Question: i have made this ListView, that has a photo in it:

this is a '<ul>' and each person is a '<li>', inside each '<li>' there is a '<table>' and the photo is in one '<td>' and the name and the buttons are in the other '<td>'.
now as you can see the photo isnt the size of the '<li>'. it's smaller. the '<li>''s height is determined by the name and the buttons size.
here is my code:
'''
<ul style="width:250px; word-wrap: break-word; overflow:auto; max-height:100px;">
<asp:ListView ID="FriendRequests" runat="server" GroupItemCount="1" OnItemDataBound="FriendRequests_ItemDataBound">
<LayoutTemplate>
<div style="border-bottom:1px solid #33b3b7; font-size:9px;">Friend Requests:</div>
<asp:PlaceHolder ID="groupPlaceHolder" runat="server" />
</LayoutTemplate>
<GroupTemplate>
<li>
<table cellpadding="0" cellspacing="0">
<tr valign="top" >
<asp:PlaceHolder ID="itemPlaceHolder" runat="server" />
</tr>
</table>
</li>
</GroupTemplate>
<ItemTemplate>
<td title='<%# Eval("email") %>'>
<img style="border:1px solid gray" Width="35px" Height="35px" src='<%# Eval("photo") %>' />
</td>
<td align="center" title='<%# Eval("email") %>'>
<asp:HyperLink ID="Link1" runat="server" CssClass="LinkToUser">
<span style="font-size:14px; text-decoration:underline;"><%# Eval("name") %></span><br />
</asp:HyperLink>
<asp:Button ID="Accept" Font-Size="9px" runat="server" Text="Accept"/>
<asp:Button ID="Button2" Font-Size="9px" runat="server" Text="Deny"/>
</td>
</ItemTemplate>
</asp:ListView>
'''
I want that the photo's height will be the 'height' of the '<li>' and the 'width' to be the same as the 'height'.
How can i do this?
*i only know javascript, html and asp.net so in your solution please use those. Thanks for the help
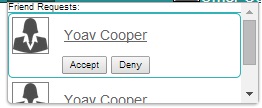
Answer: Define
'''
li {
width:100px;
height:100px;}
li img {
width:100%;
height:100%;}
'''